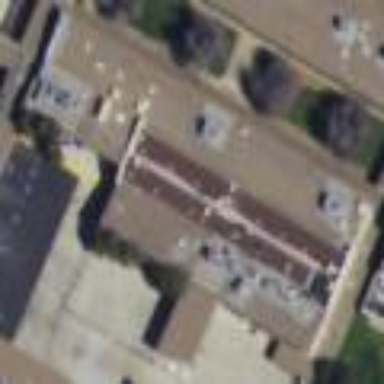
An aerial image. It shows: Education building.